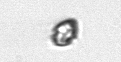
Label: Heterocapsa_rotundata